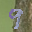
Label: 9